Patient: sex M, age 66
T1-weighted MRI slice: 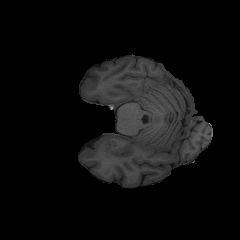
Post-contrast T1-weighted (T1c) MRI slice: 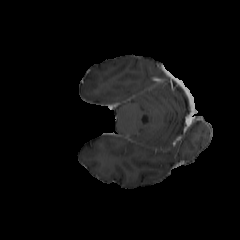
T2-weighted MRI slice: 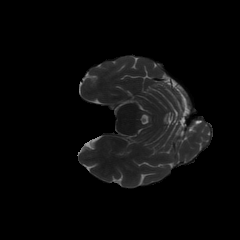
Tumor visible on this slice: no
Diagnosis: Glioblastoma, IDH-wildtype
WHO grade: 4